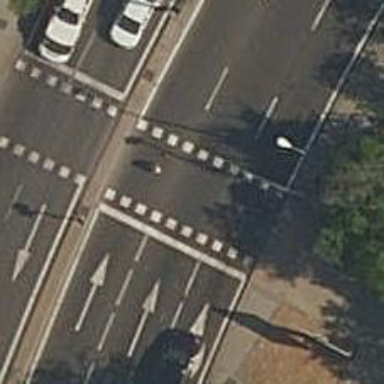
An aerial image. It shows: Traffic signals at road crossing.